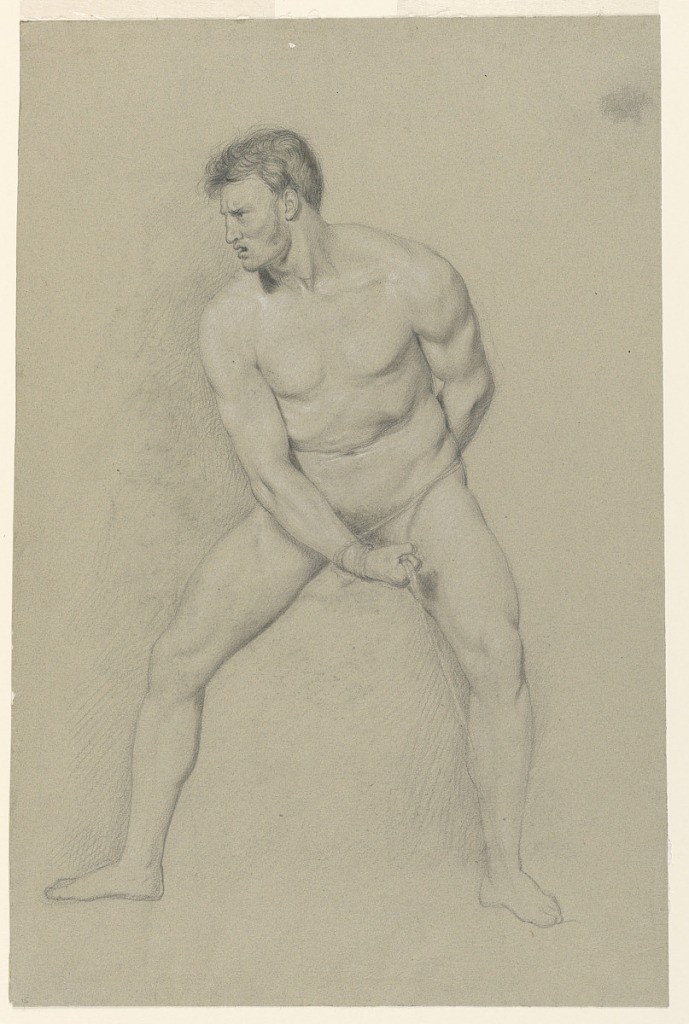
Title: Academic Study of a Male Nude
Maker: Giuseppe Longhi, Italian, 1766–1831
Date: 1790–1830
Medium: Black and white chalk on brown paper
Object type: Drawing
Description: A male nude is seen standing, frontally, with his head turned in left profile. His right hand clasps a cord pulled around before him and held by his left hand behind his back. His feet are positioned far apart.